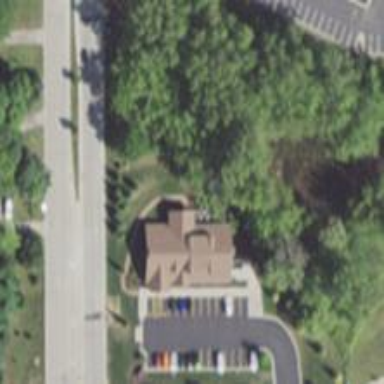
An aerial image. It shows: Veterinary facility.